Question: I want to use optimization algorithm lbfgs in my project but I do not want to code it myself. So I found 'Dlib' is a good option.
<URL>.

And it works fine which mean I can run examples.
But when I add it to my project. I occur errors.('error : "vector" is ambiguous')
I guess it maybe because the way I include it.
On the document of 'Dlib', it says,
'Again, note that you should not add the dlib folder itself to your compiler's include path. Doing so will cause the build to fail because of name collisions (such as dlib/string.h and string.h from the standard library). Instead you should add the folder that contains the dlib folder to your include search path and then use include statements of the form #include <dlib/queue.h>. This will ensure that everything builds correctly.'
But I am not clear what it means above. I googled 'the Visual Studio search path (Tools / Options / Projects and Solutions / VC++ Directories).'. But in my project this is non-editable.
I only use optimization.h in dlib. If I delete 'using namespace dlib;', then ' typedef matrix column_vector;'then the error is 'matrix' is not a template. If I keep 'using namespace dlib;' I have error "vector" is ambiguous'.
'''
#include <dlib/optimization.h>
#include <iostream>
using namespace std;
using namespace dlib;
// ----------------------------------------------------------------------------------------
// In dlib, the general purpose solvers optimize functions that take a column
// vector as input and return a double. So here we make a typedef for a
// variable length column vector of doubles. This is the type we will use to
// represent the input to our objective functions which we will be minimizing.
typedef matrix<double,0,1> column_vector;
'''
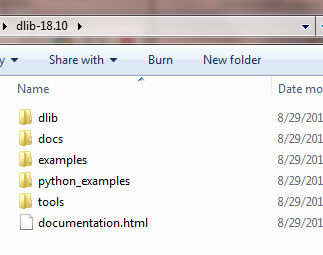
Answer: As the documentation says, include directory should be root directory of the zip you downloaded. Then you include as '#include <dlib/vector.h>'. However, since vector is defined under namespace of std as well, you should be specifically denote which namespace's STL you will use.
If you want to use std::vector,
'#include <vector.h>'
then use it as
'std::vector<int> stdVar;'
Similarly, for dlib,
'#include <dlib/geometry/vector'
then use it as
'dlib::vector<int> dLibVar;'
You could also delete 'using namespace std' if you don't use it as frequent as dlib. Then every STL you reference will be dlib. If you want std, just type 'std::vector'.